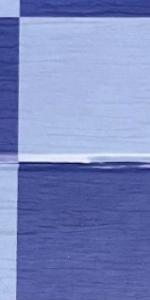
Label: Empty